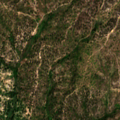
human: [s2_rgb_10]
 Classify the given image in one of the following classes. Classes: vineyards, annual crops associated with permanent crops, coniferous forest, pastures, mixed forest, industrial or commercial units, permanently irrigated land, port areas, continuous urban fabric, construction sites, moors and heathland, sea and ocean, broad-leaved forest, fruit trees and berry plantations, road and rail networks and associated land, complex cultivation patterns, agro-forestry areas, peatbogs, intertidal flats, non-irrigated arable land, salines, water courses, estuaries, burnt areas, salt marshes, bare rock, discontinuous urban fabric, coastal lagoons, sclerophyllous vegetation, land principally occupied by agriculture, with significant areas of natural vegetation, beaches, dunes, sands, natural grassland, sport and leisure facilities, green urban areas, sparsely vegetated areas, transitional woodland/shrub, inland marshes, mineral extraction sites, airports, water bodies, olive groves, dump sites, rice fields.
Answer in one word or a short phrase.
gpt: broad-leaved forest, mixed forest